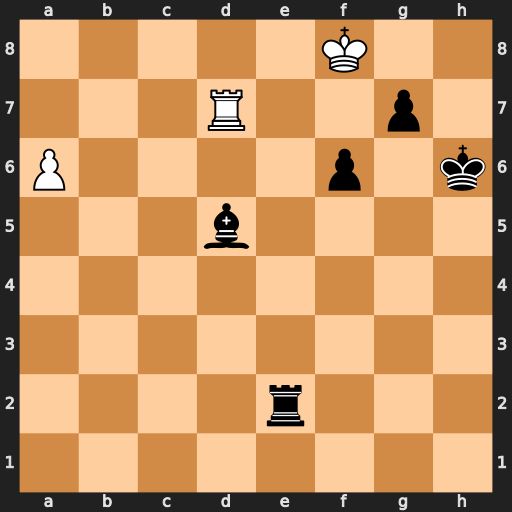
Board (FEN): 5K2/3R2p1/P4p1k/3b4/8/8/4r3/8
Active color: w
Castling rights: -
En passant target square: -
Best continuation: Rxd5